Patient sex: M
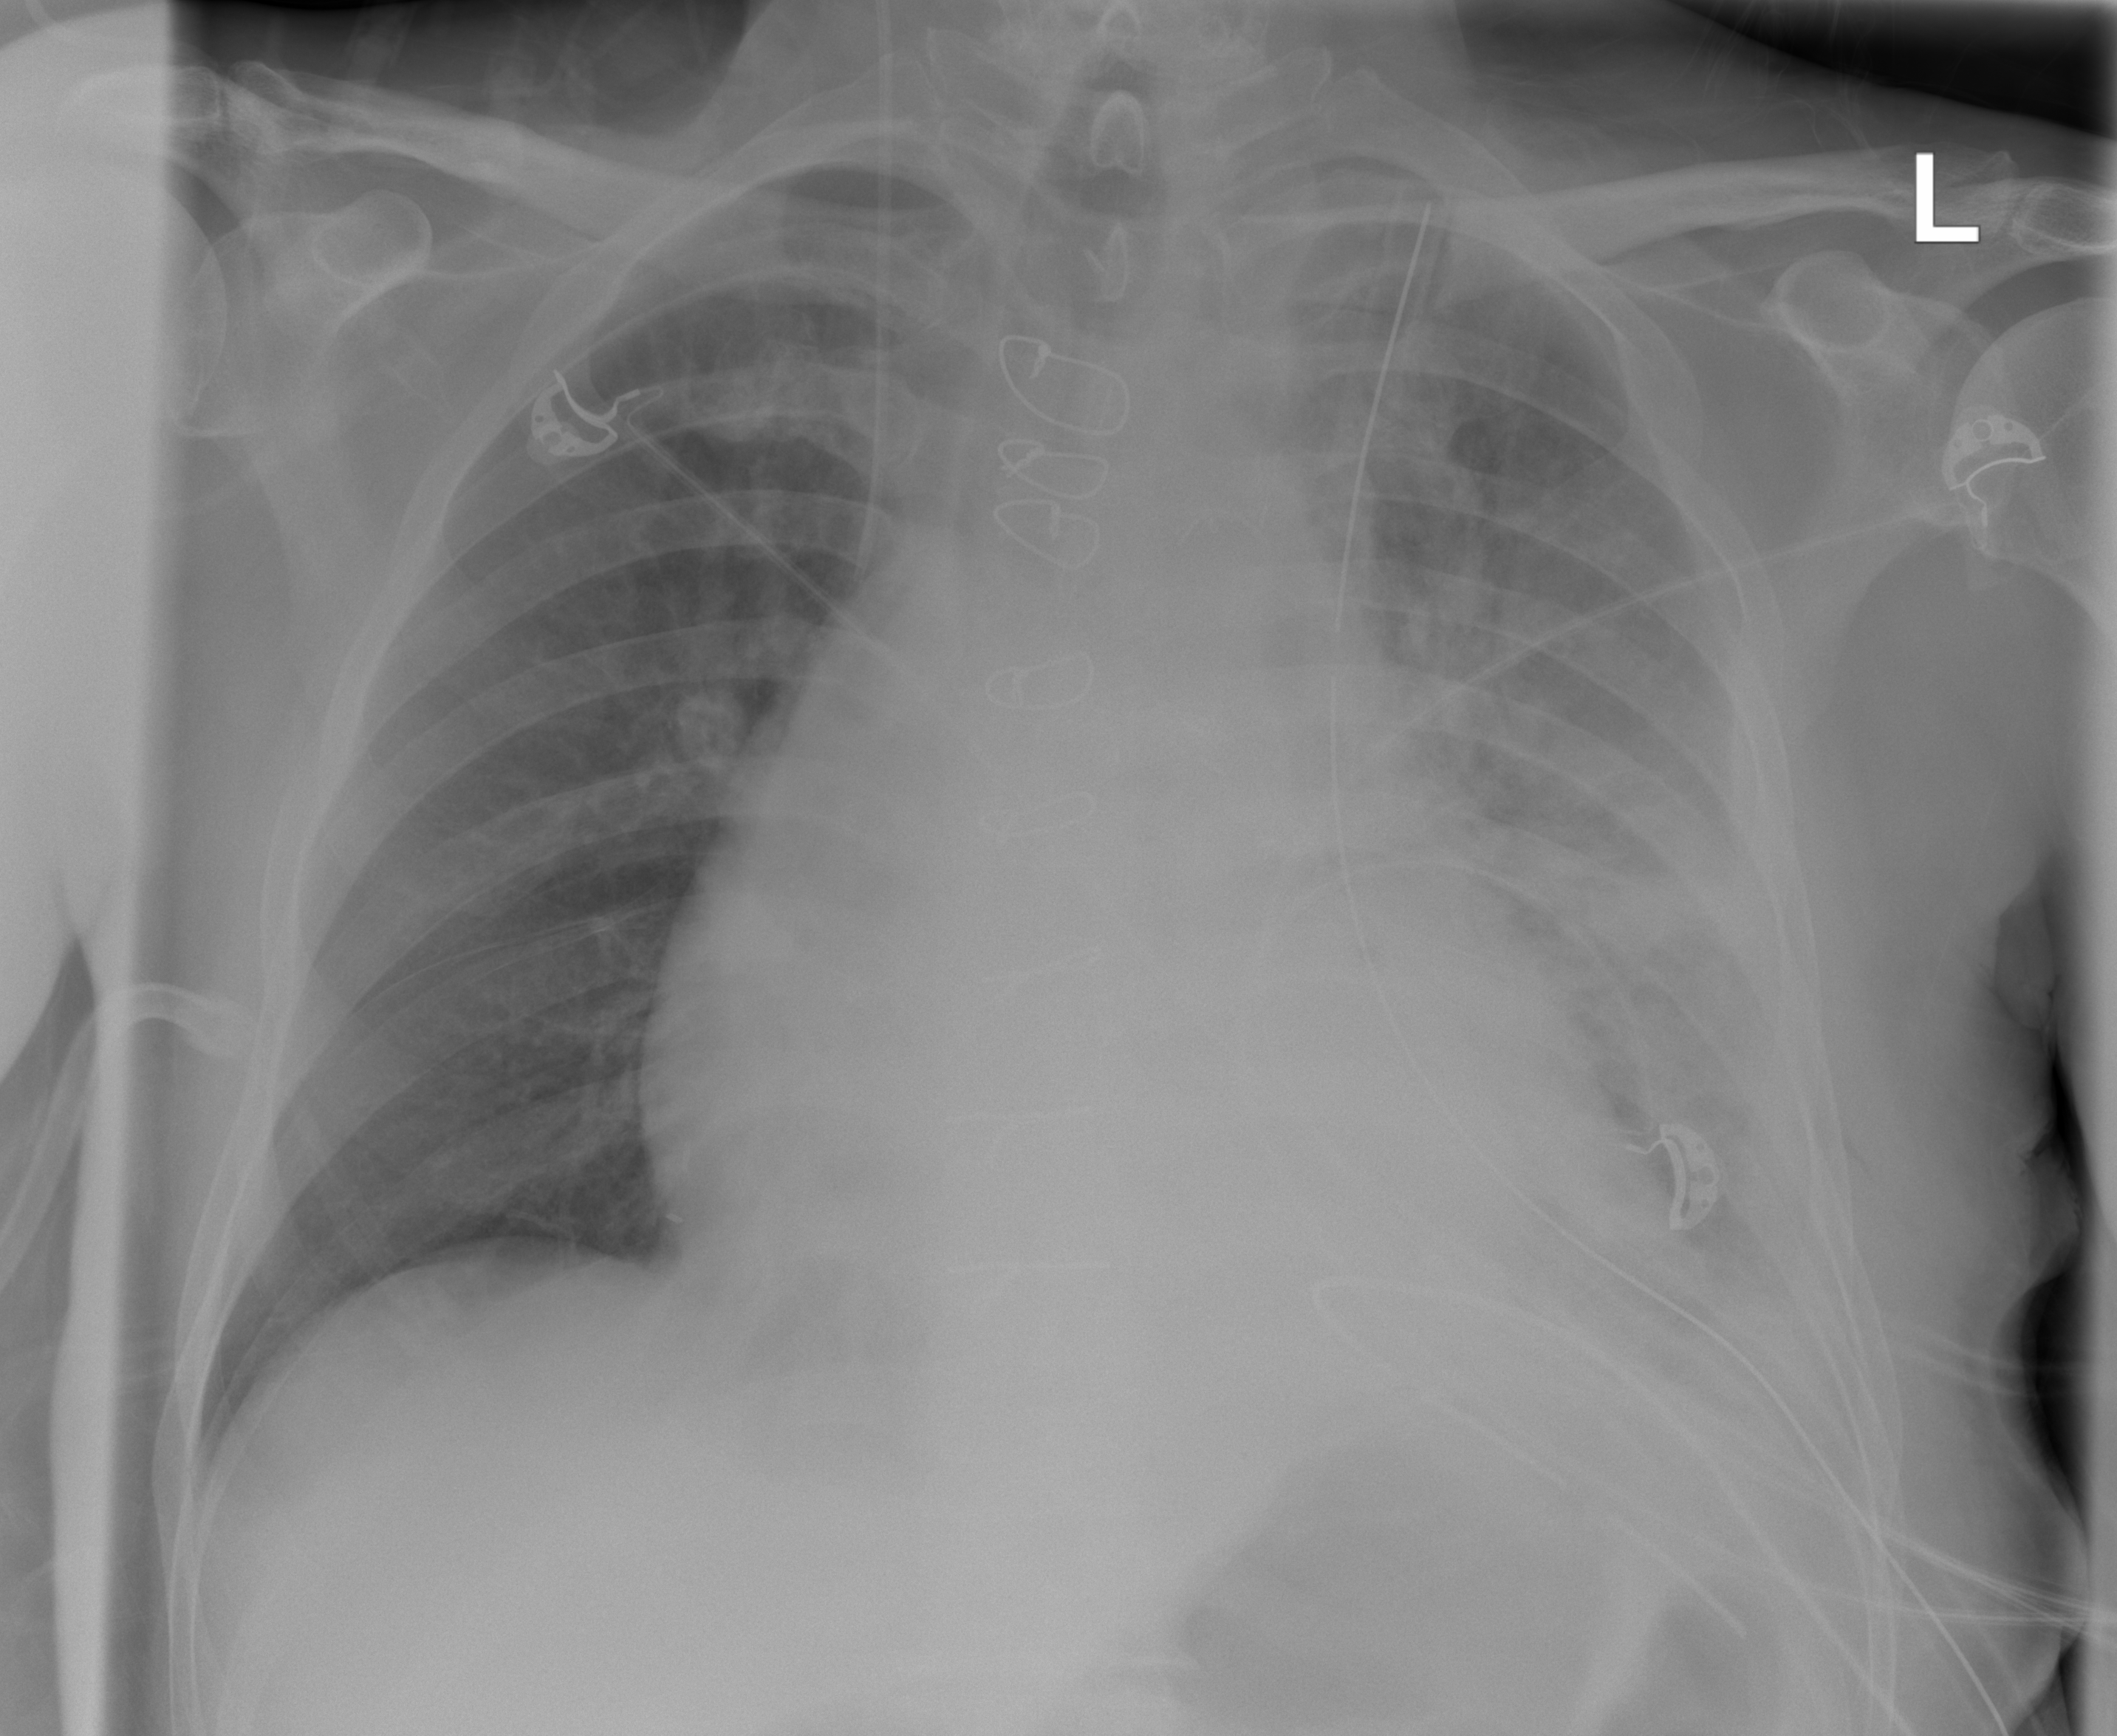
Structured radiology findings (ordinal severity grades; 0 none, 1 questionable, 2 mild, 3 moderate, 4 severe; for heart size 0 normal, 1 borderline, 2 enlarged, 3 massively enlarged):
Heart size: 2
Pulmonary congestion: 0
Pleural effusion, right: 0
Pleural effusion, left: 2
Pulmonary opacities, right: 0
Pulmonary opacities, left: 3
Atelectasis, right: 0
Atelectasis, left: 2